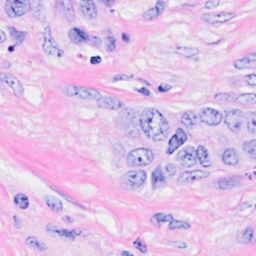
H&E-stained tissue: Breast